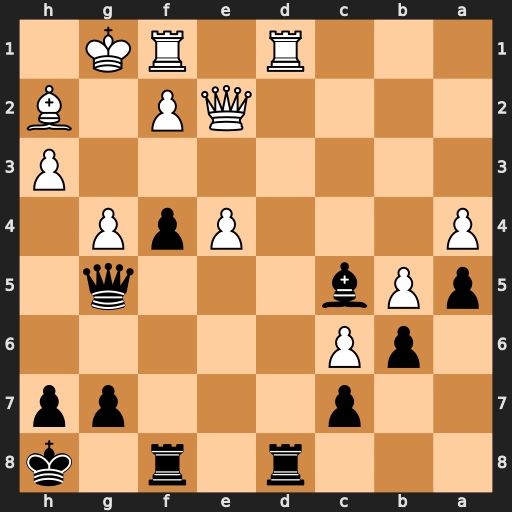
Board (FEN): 3r1r1k/2p3pp/1pP5/pPb3q1/P3PpP1/7P/4QP1B/3R1RK1
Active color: b
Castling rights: -
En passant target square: -
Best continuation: f3 Rxd8 fxe2